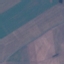
Land use / land cover class: AnnualCrop